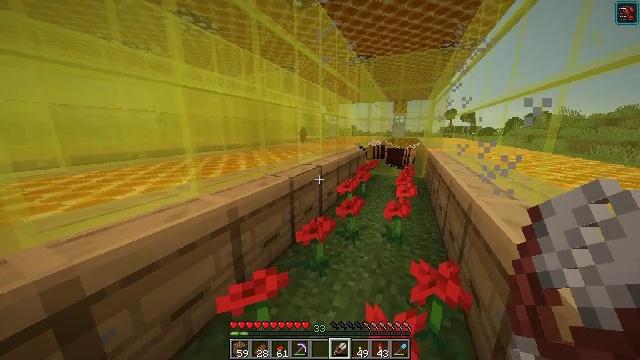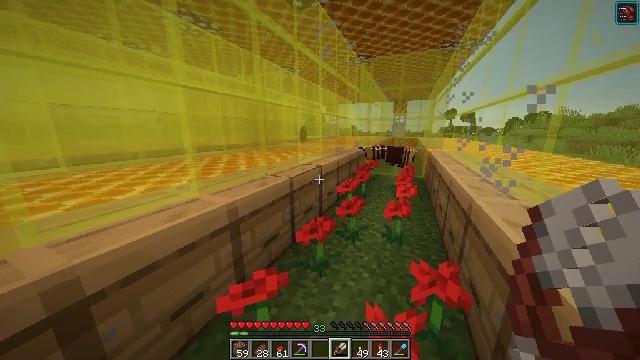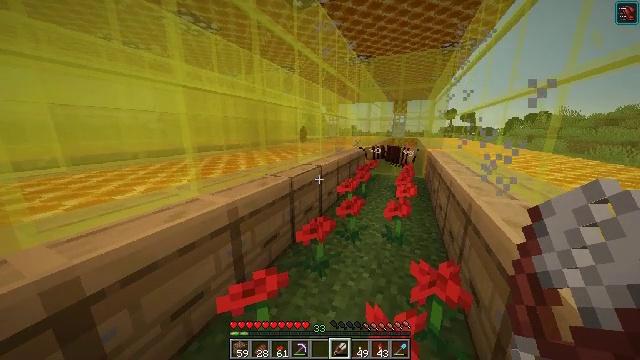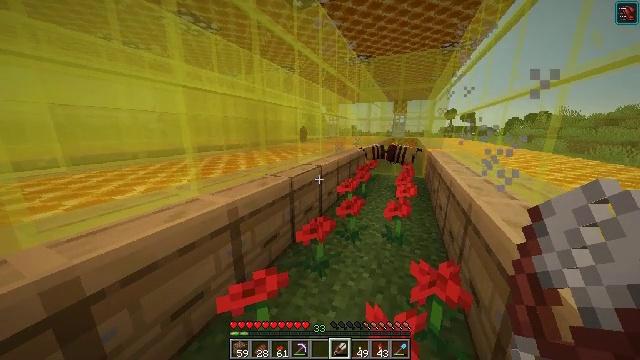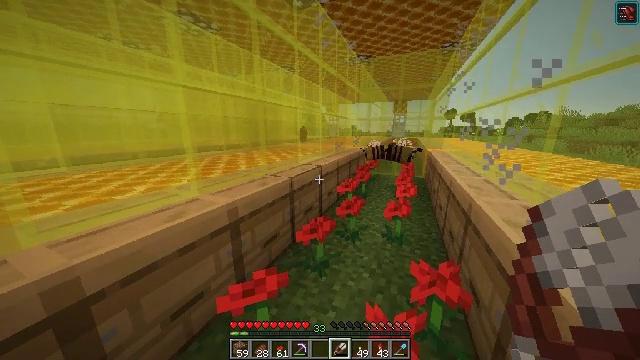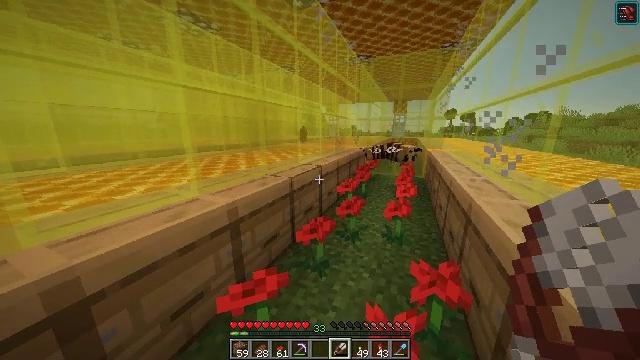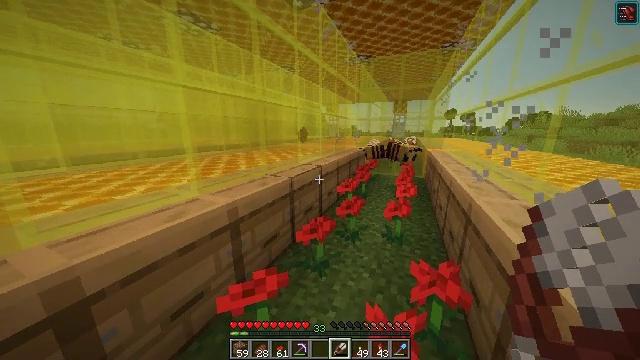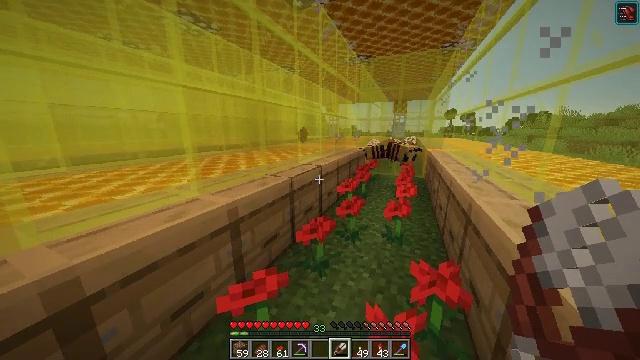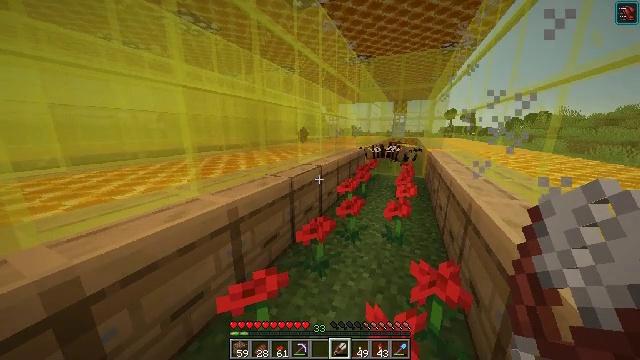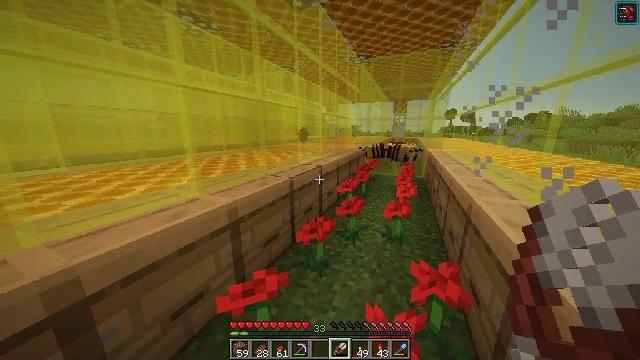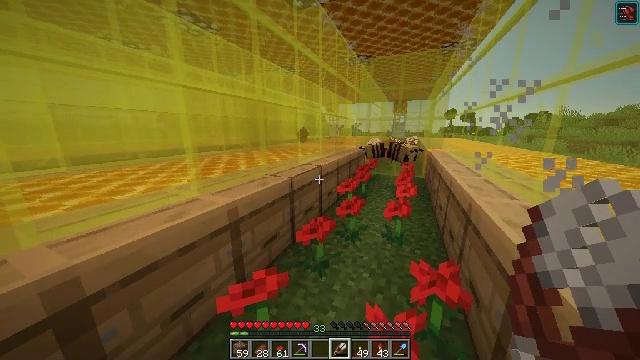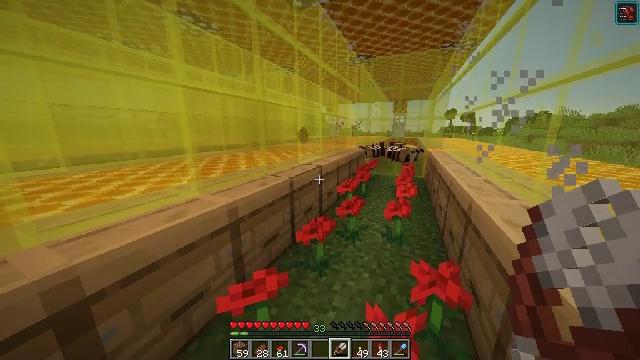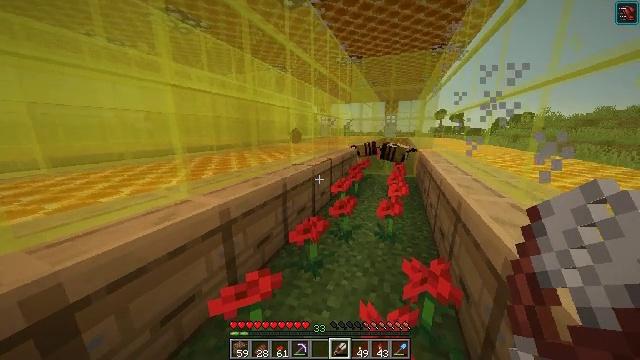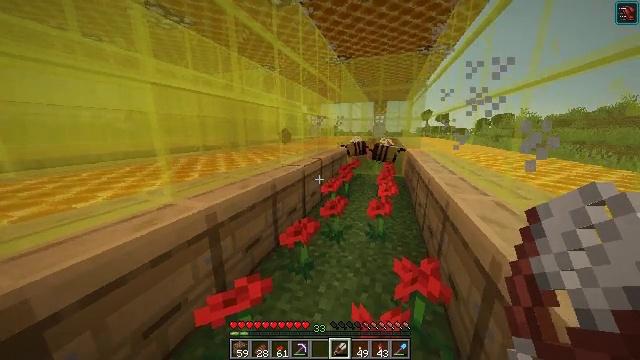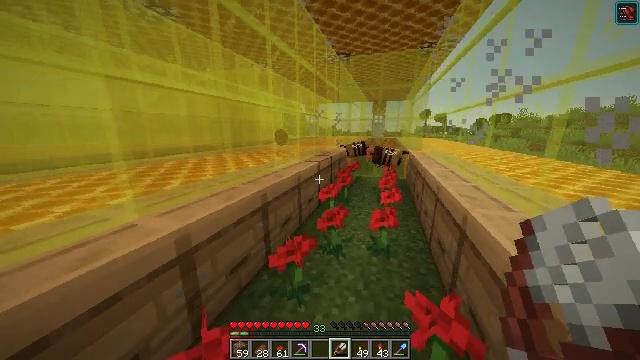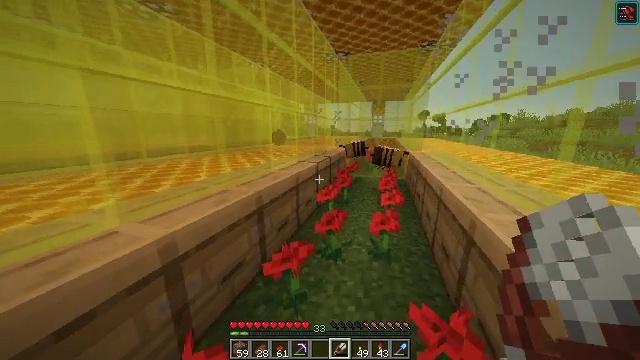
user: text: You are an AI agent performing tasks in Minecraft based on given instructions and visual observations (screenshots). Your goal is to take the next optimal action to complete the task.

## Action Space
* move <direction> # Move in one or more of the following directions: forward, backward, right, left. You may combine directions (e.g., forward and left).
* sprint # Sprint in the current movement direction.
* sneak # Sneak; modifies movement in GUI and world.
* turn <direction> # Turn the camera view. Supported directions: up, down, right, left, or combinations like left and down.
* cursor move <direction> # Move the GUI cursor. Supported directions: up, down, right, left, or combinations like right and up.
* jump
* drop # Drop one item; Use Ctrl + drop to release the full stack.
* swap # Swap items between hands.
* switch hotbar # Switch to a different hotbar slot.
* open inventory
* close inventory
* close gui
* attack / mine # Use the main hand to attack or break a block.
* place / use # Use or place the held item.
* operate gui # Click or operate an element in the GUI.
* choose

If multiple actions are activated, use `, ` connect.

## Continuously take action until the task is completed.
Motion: motion action
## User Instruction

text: Use 4 honeycombs to craft a honeycomb block.
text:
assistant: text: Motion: no_op
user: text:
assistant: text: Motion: no_op
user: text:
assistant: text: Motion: no_op
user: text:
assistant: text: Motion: no_op
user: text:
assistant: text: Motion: no_op
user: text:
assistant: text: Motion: no_op
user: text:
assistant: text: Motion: no_op
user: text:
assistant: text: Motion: no_op
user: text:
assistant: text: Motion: no_op
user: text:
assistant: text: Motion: no_op
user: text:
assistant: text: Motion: no_op
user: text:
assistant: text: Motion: turn right
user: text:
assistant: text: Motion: move forward, turn right
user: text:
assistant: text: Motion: move forward
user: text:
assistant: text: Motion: move forward
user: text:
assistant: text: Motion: move forward
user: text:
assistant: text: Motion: turn left
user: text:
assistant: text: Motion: turn left
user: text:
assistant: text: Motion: turn left
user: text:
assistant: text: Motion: turn left
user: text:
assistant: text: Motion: turn left
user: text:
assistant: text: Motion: no_op
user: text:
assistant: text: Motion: no_op
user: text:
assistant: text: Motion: no_op
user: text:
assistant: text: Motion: turn right
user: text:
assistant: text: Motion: turn right
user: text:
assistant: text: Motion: turn right
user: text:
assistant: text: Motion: turn right
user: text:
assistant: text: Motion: turn right
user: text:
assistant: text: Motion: no_op